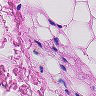
Metastatic tissue present: no